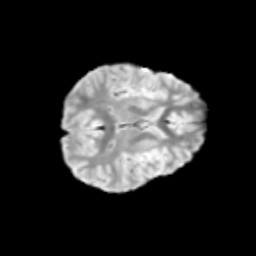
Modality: T2w
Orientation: axial
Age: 9
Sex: male
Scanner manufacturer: siemens
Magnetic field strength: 3 T
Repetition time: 3.8 s
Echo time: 0.07 s